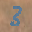
Label: 3